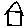
Label: house